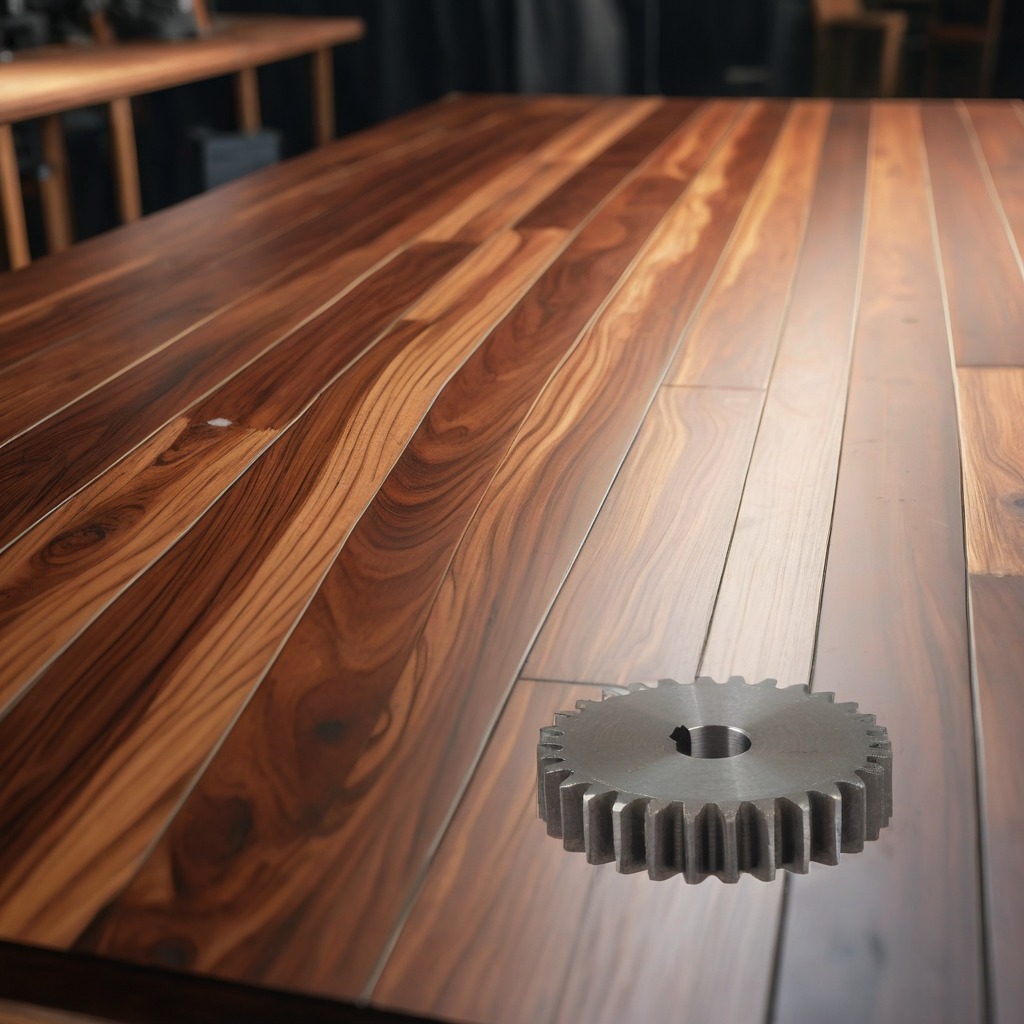
A steel gear with teeth is lying on the wooden table.